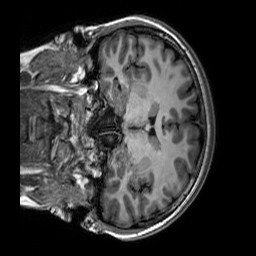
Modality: T1w
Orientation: coronal
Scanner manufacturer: siemens
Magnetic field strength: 3 T
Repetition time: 2.3 s
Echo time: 0.00302 s